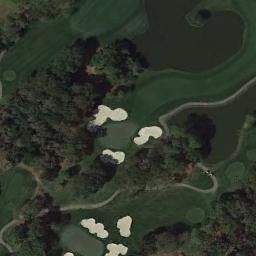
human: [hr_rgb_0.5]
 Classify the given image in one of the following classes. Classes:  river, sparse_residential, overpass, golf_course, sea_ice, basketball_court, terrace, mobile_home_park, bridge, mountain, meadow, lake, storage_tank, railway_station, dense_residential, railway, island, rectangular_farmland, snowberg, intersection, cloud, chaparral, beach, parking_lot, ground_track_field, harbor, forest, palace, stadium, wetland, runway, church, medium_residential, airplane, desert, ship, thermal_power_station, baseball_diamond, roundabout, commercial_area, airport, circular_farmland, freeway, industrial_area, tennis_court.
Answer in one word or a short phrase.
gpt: golf_course